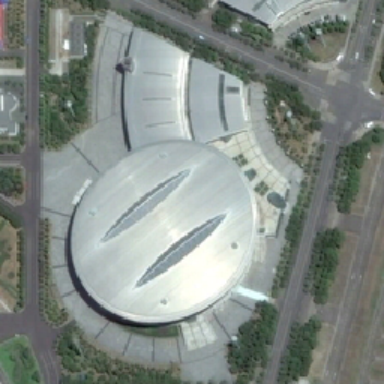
An oval silver-gray middle building surrounded by green trees near the intersection .